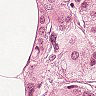
Metastatic tissue present: yes